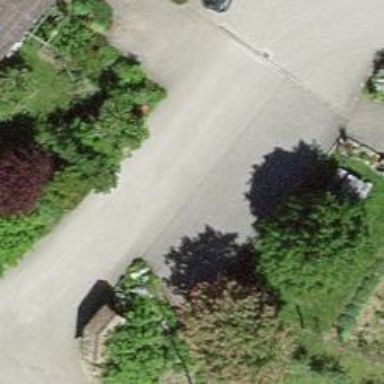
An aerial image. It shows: Farm shop.